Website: crate-barrel
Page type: customer-info-address
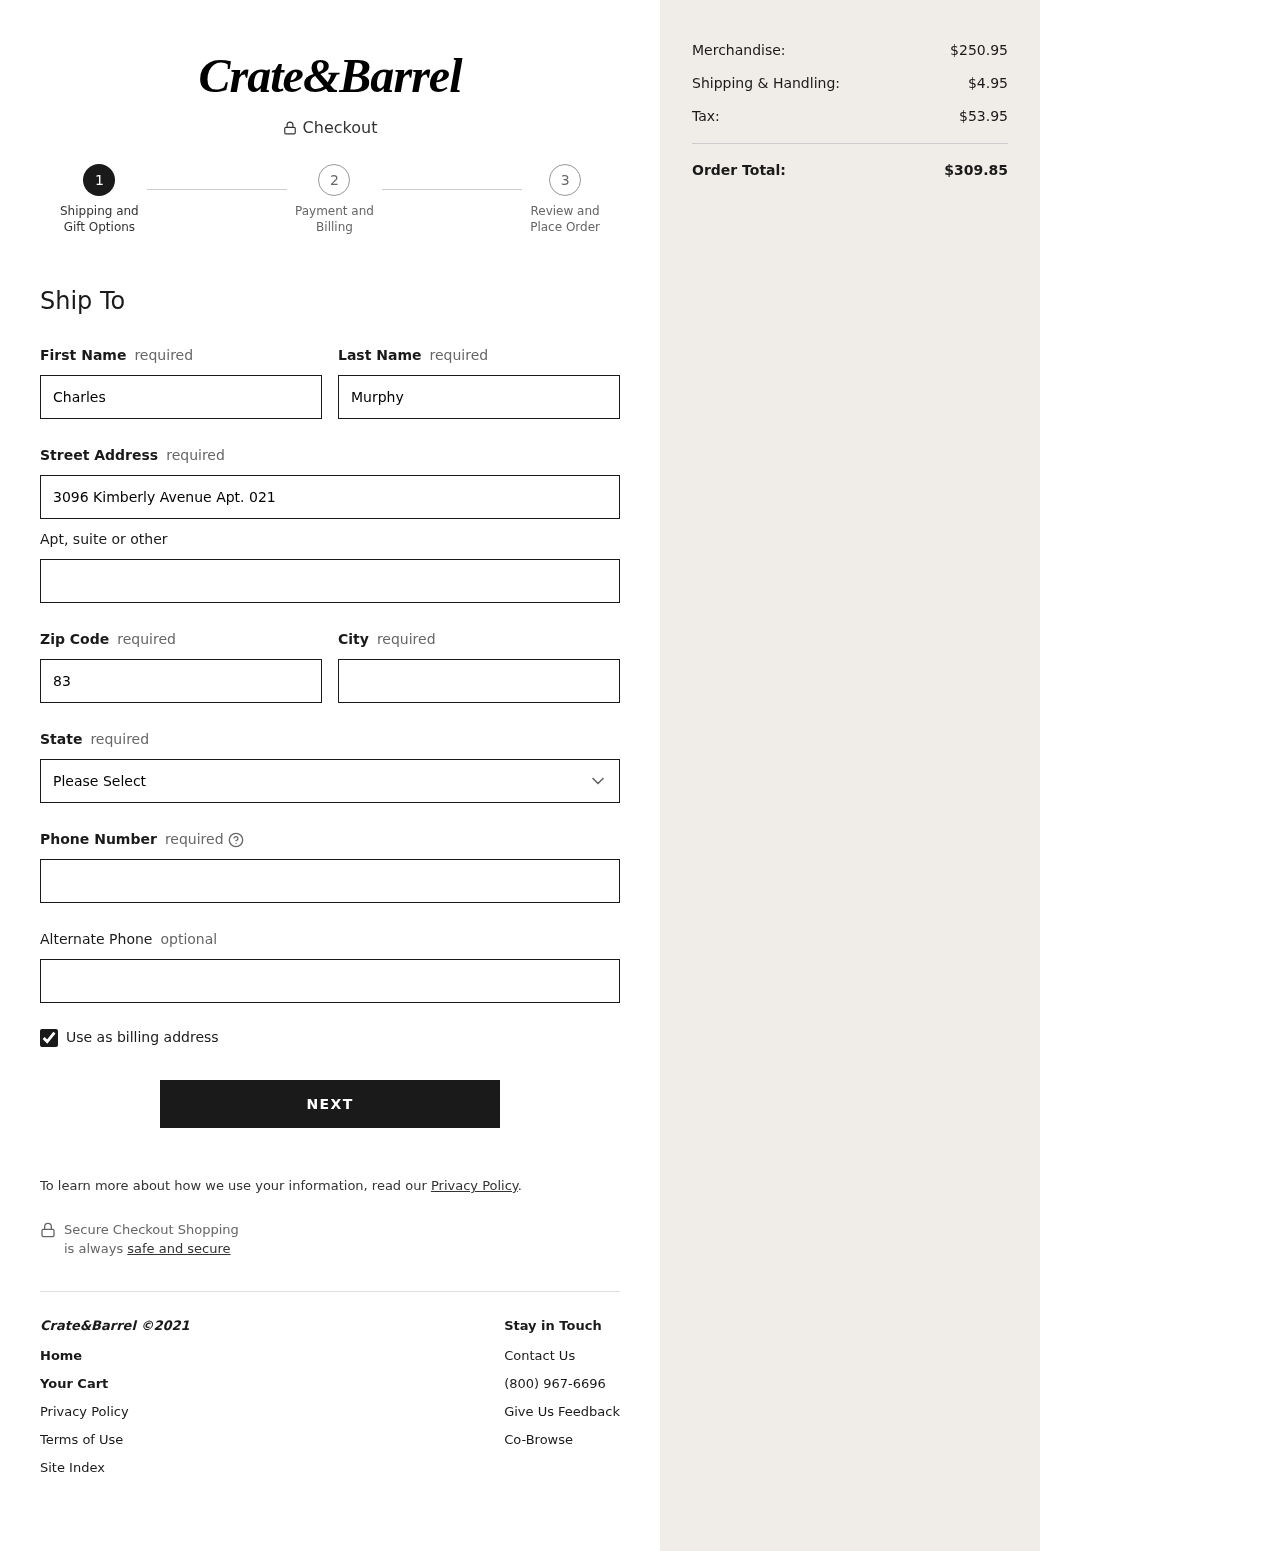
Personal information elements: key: PII_STATE
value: South Dakota
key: PII_FIRSTNAME
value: Charles
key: PII_LASTNAME
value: Murphy
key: PII_STREET
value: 3096 Kimberly Avenue Apt. 021
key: PII_POSTCODE
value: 83702
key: PII_CITY
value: Martinezhaven
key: PII_PHONE
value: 7843373821
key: PII_PHONE_ALT
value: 8099984713
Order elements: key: ORDER_SUBTOTAL
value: $250.95
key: ORDER_SHIPPING_COST
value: $4.95
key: ORDER_TAX
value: $53.95
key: ORDER_TOTAL
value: $309.85